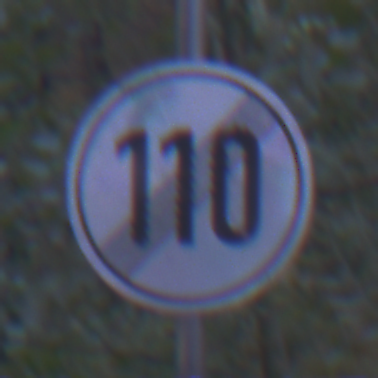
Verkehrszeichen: EndeGeschwindigkeit110
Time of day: Night
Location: Outdoor (Suburban)
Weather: PartlyCloudy
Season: NotSpecified
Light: Artificial